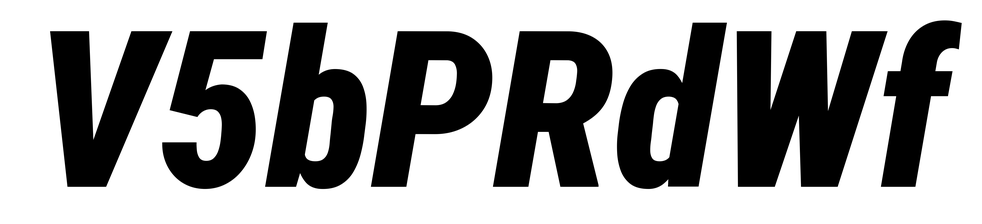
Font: Roboto-Italic_Condensed_Black_Italic